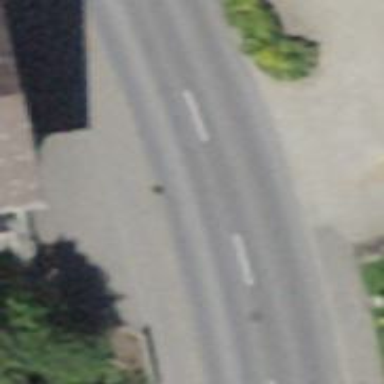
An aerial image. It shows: Tertiary road.